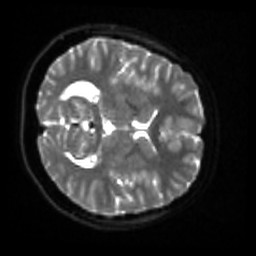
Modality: sbref
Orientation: axial
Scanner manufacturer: siemens
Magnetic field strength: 3 T
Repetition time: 4 s
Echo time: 0.0594 s